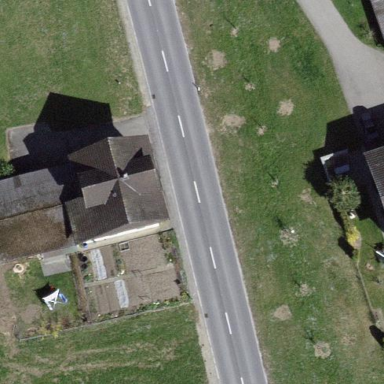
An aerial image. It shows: Simple and straightforward house.